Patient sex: F
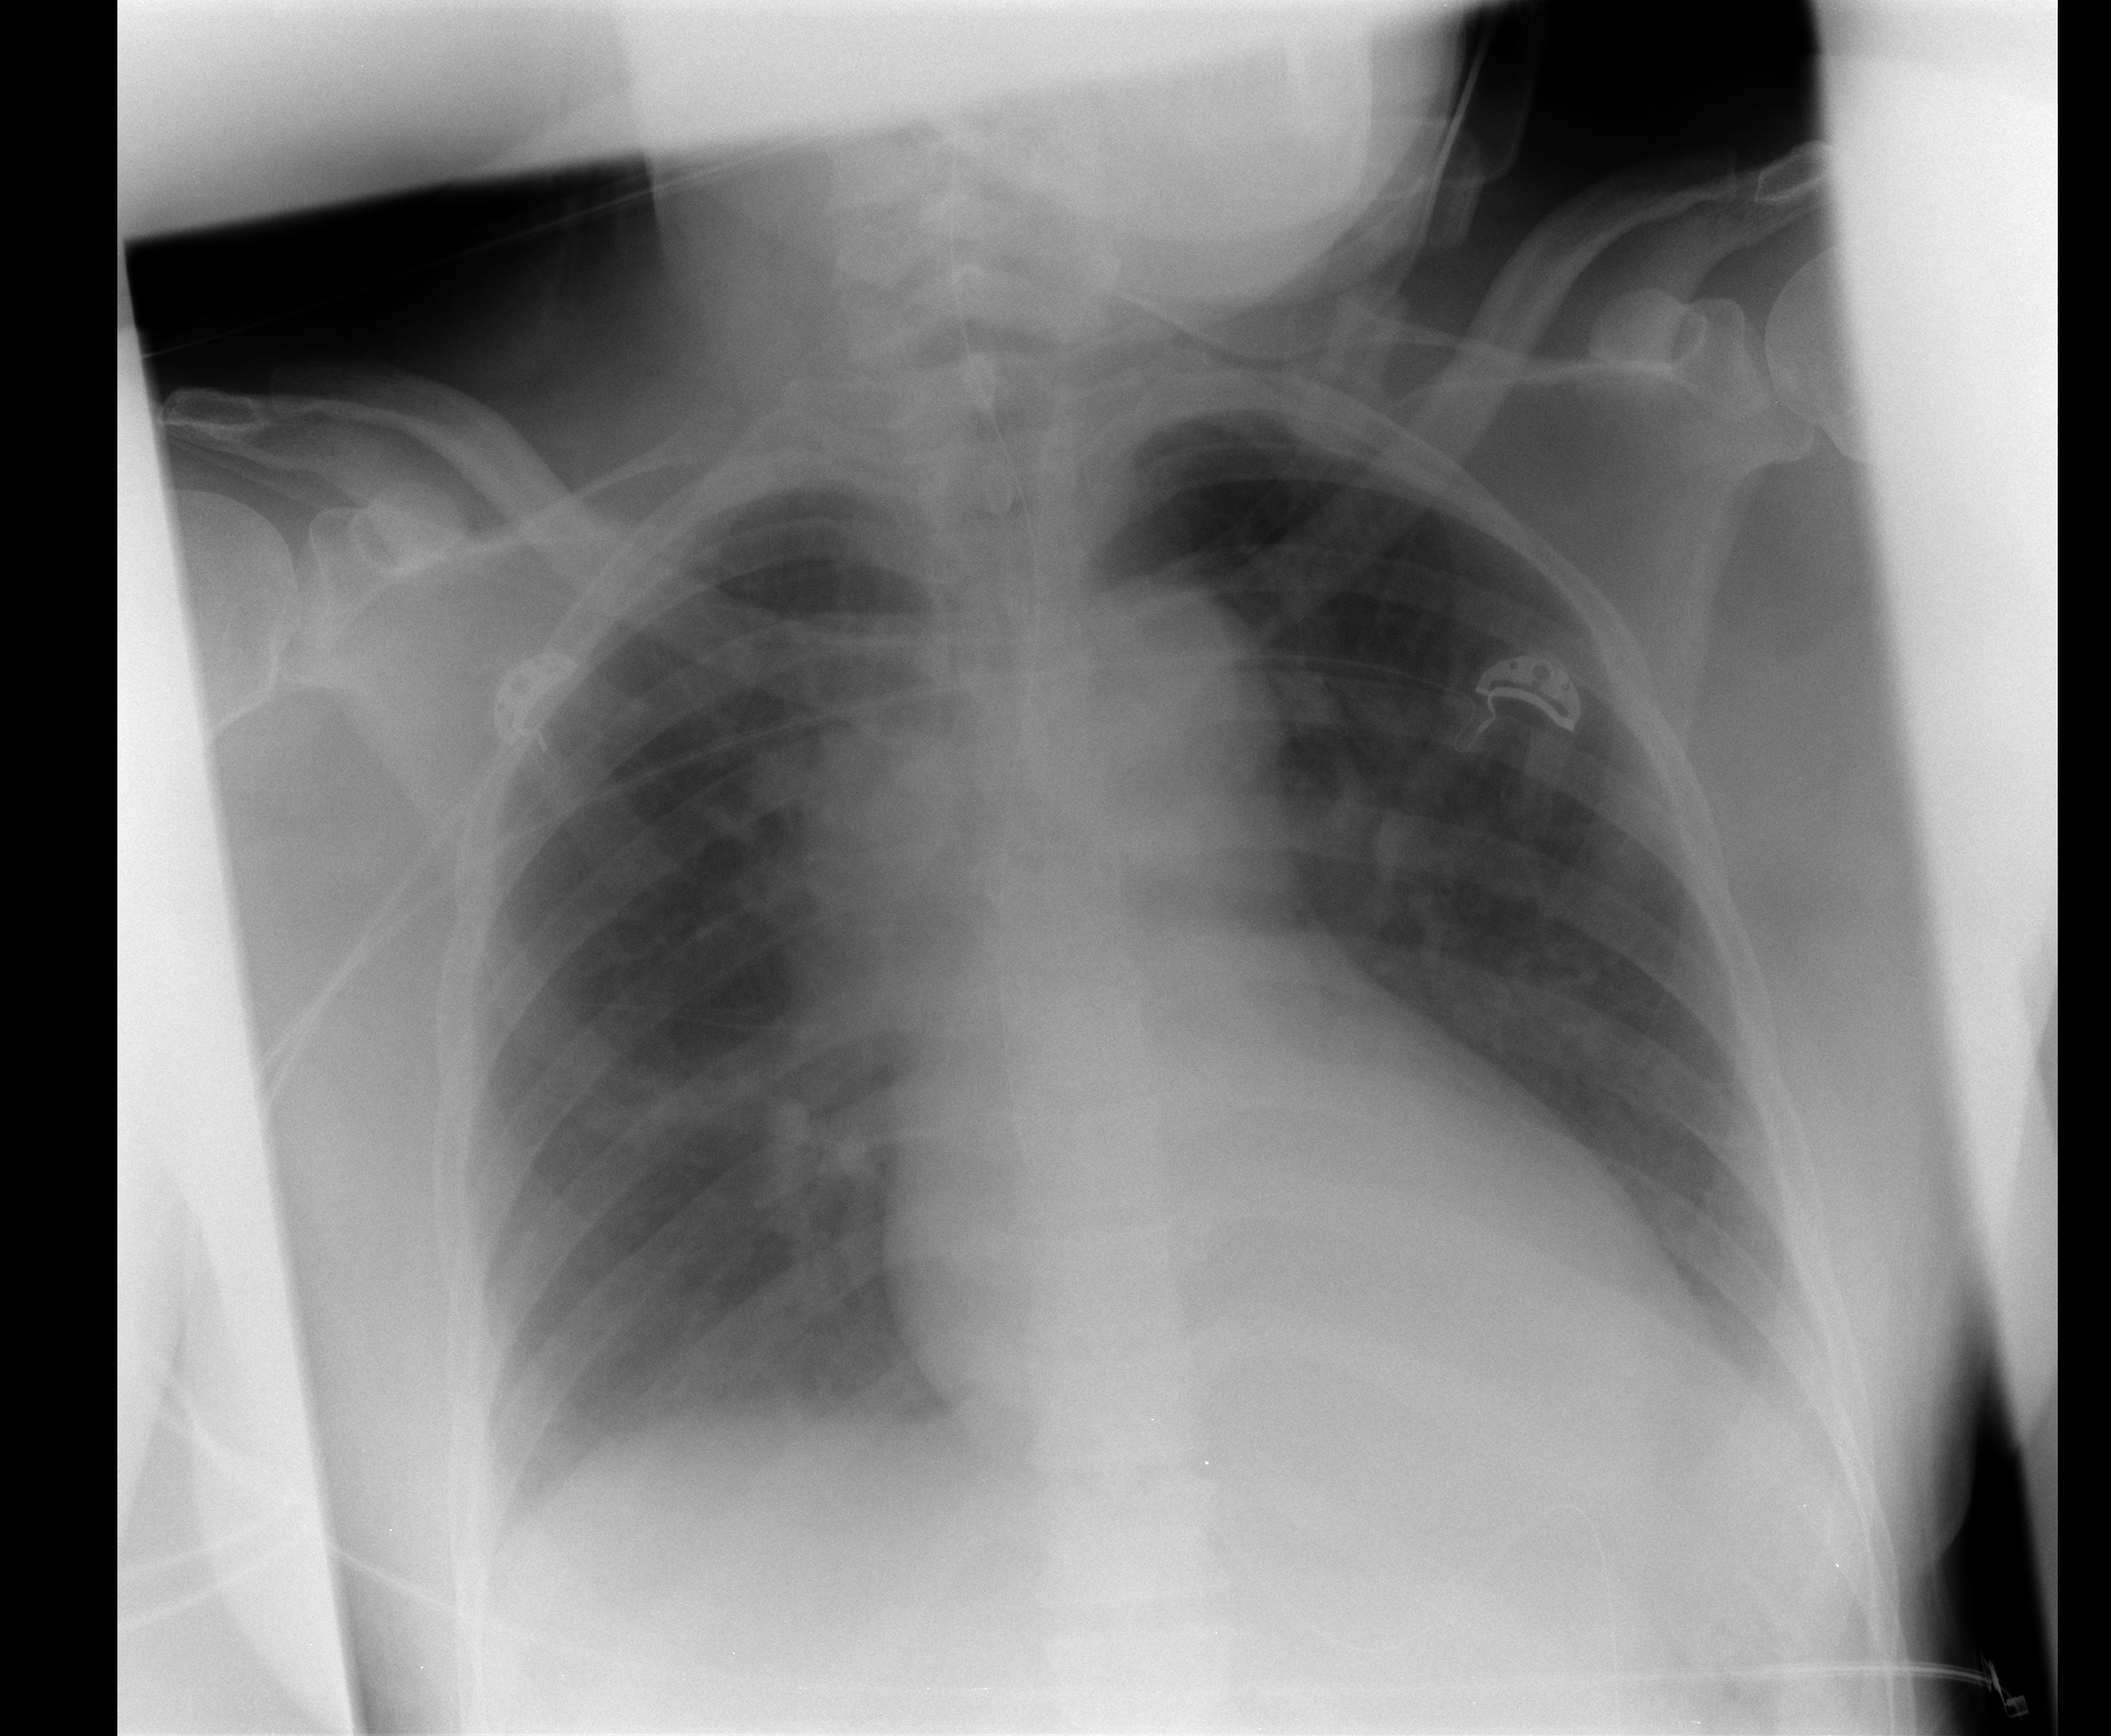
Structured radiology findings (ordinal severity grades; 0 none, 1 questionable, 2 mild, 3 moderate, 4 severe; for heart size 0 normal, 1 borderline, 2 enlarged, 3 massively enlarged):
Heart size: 0
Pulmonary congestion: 0
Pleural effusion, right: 1
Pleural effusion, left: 1
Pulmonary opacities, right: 1
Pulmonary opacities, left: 1
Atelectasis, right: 0
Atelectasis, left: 0